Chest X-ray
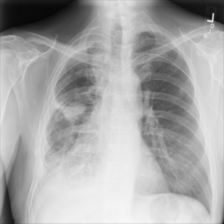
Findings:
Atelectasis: positive
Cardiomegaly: negative
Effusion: negative
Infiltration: negative
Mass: negative
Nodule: negative
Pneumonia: negative
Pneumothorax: negative
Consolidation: negative
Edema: negative
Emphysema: negative
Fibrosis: negative
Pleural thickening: positive
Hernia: negative